Interaction volume radius: 5 \u00c5
Interaction volume height: 30 \u00c5
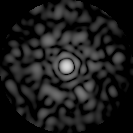
Disorder parameter: 0.8176